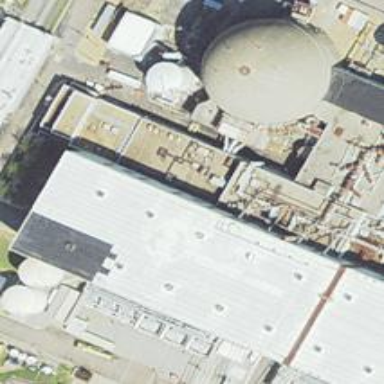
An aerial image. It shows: Nuclear power generator.